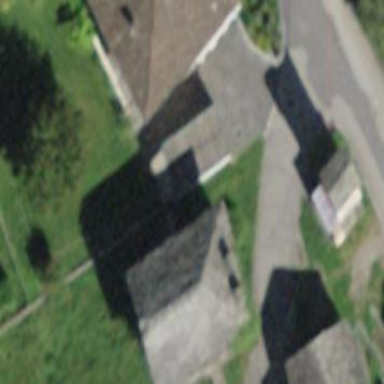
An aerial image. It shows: Hut.